Question: I am currently creating a framework for iOS and I want it to link against the Realm framework dynamically. Here are some steps I took to do this but with no success:
1. Add the Realm project into my Xcode project (I want to build Realm from source).
2. In the Xcode target settings for my framework, add Realm (the dynamic one) as a linked framework.
3. Add Realm as a target dependency:
4. Import Realm into my framework's umbrella header (so that my Swift code can see it). #import <Realm/Realm.h>
5. Import Realm in my Swift file. import Realm
I suppose that now I can use the Realm framework in this Swift file but in fact my framework cannot compile. The error was:

I wonder where I have been wrong and how I can solve this problem. Thanks!
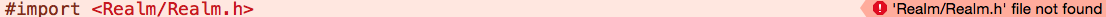
Answer: As mentioned in the comments, you shouldn't need to import the header in your umbrella header if you are importing it directly in Swift.